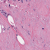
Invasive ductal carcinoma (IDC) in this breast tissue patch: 1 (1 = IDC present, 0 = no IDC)